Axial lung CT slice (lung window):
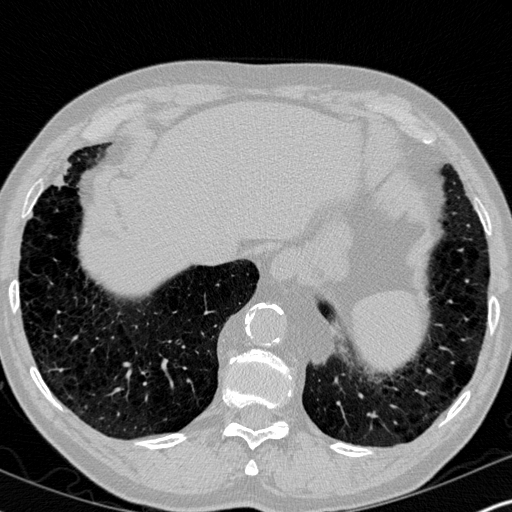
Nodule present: no